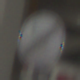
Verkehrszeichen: EndeSaemtlicherBegrenzungen
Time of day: Midday
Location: Roofed (Urban)
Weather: Overcast
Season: NotSpecified
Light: Artificial